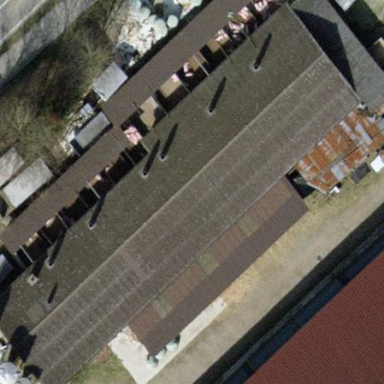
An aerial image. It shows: Farm building.